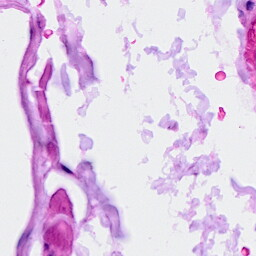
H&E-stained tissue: Ovarian